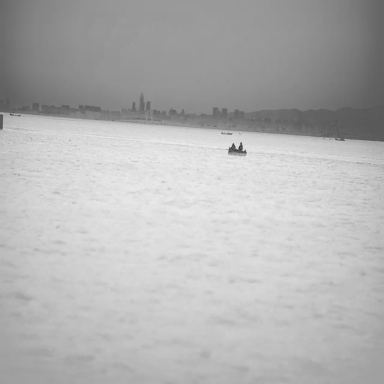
There are four bulk_carriers in the infrared image.